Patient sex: F
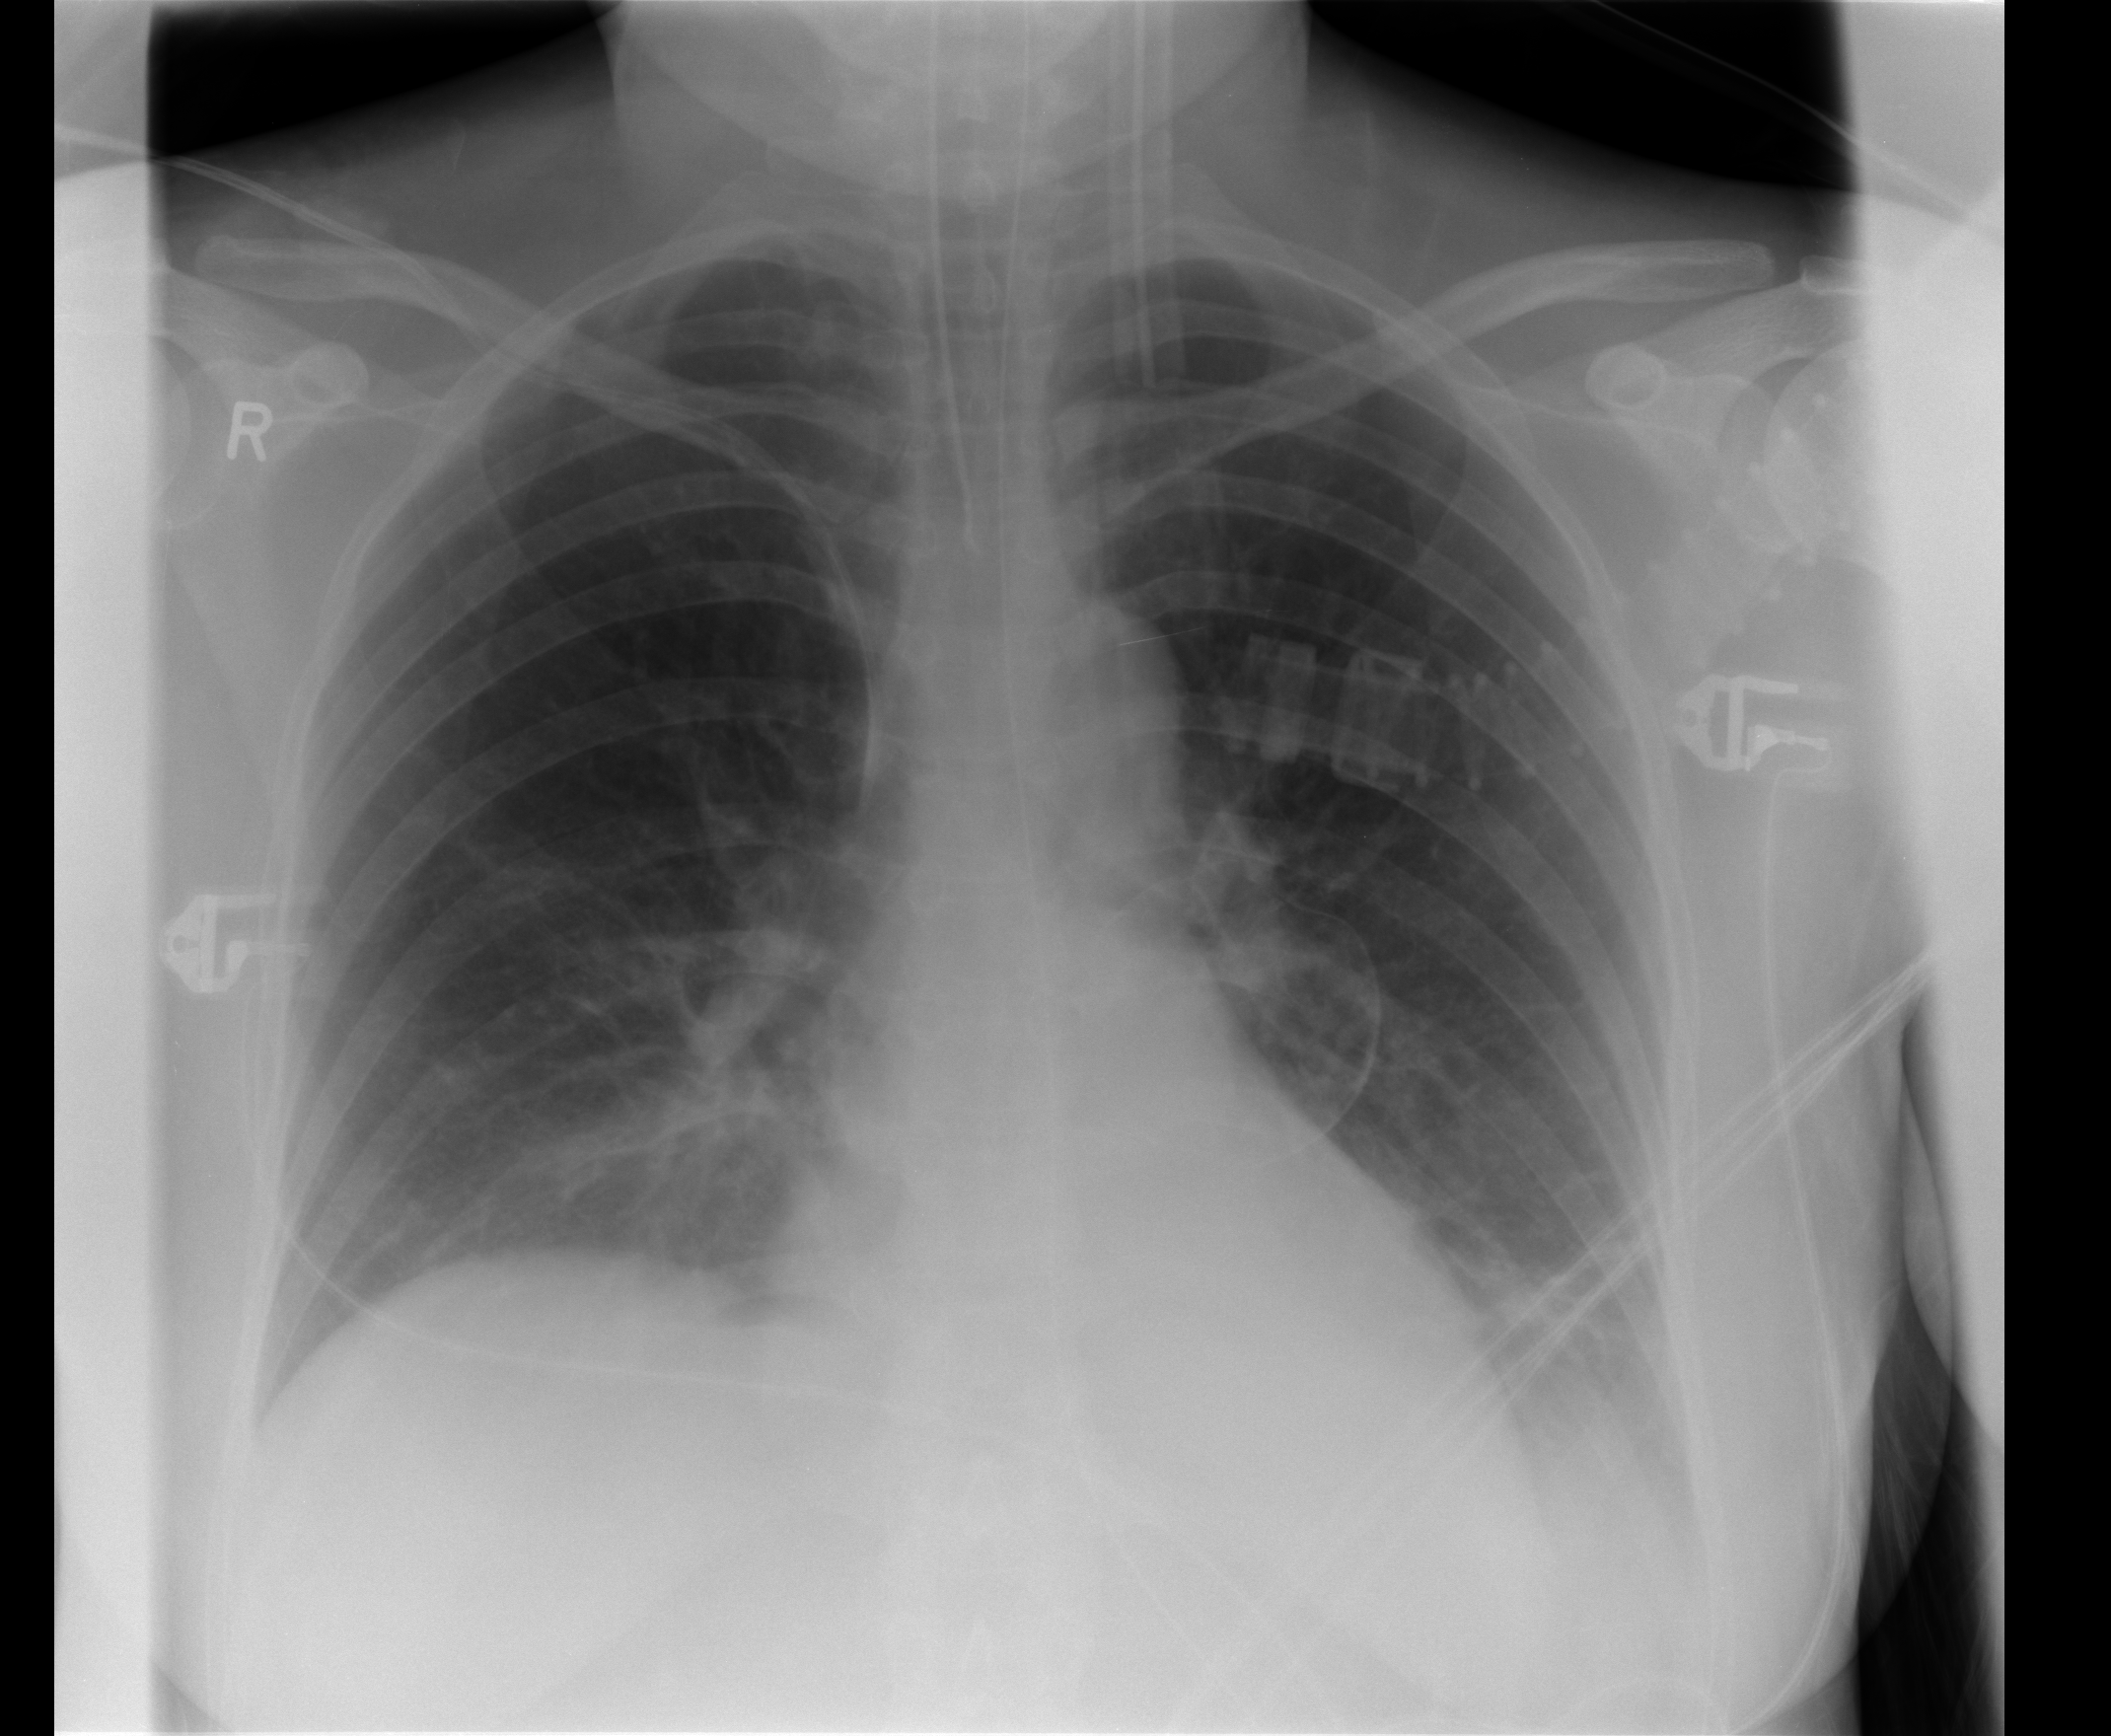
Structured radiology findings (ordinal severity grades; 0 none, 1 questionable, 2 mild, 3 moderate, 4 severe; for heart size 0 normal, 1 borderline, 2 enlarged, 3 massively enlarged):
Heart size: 0
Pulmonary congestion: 0
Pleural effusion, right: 0
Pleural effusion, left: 1
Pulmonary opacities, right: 1
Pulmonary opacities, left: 0
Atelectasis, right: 2
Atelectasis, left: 2